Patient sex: F
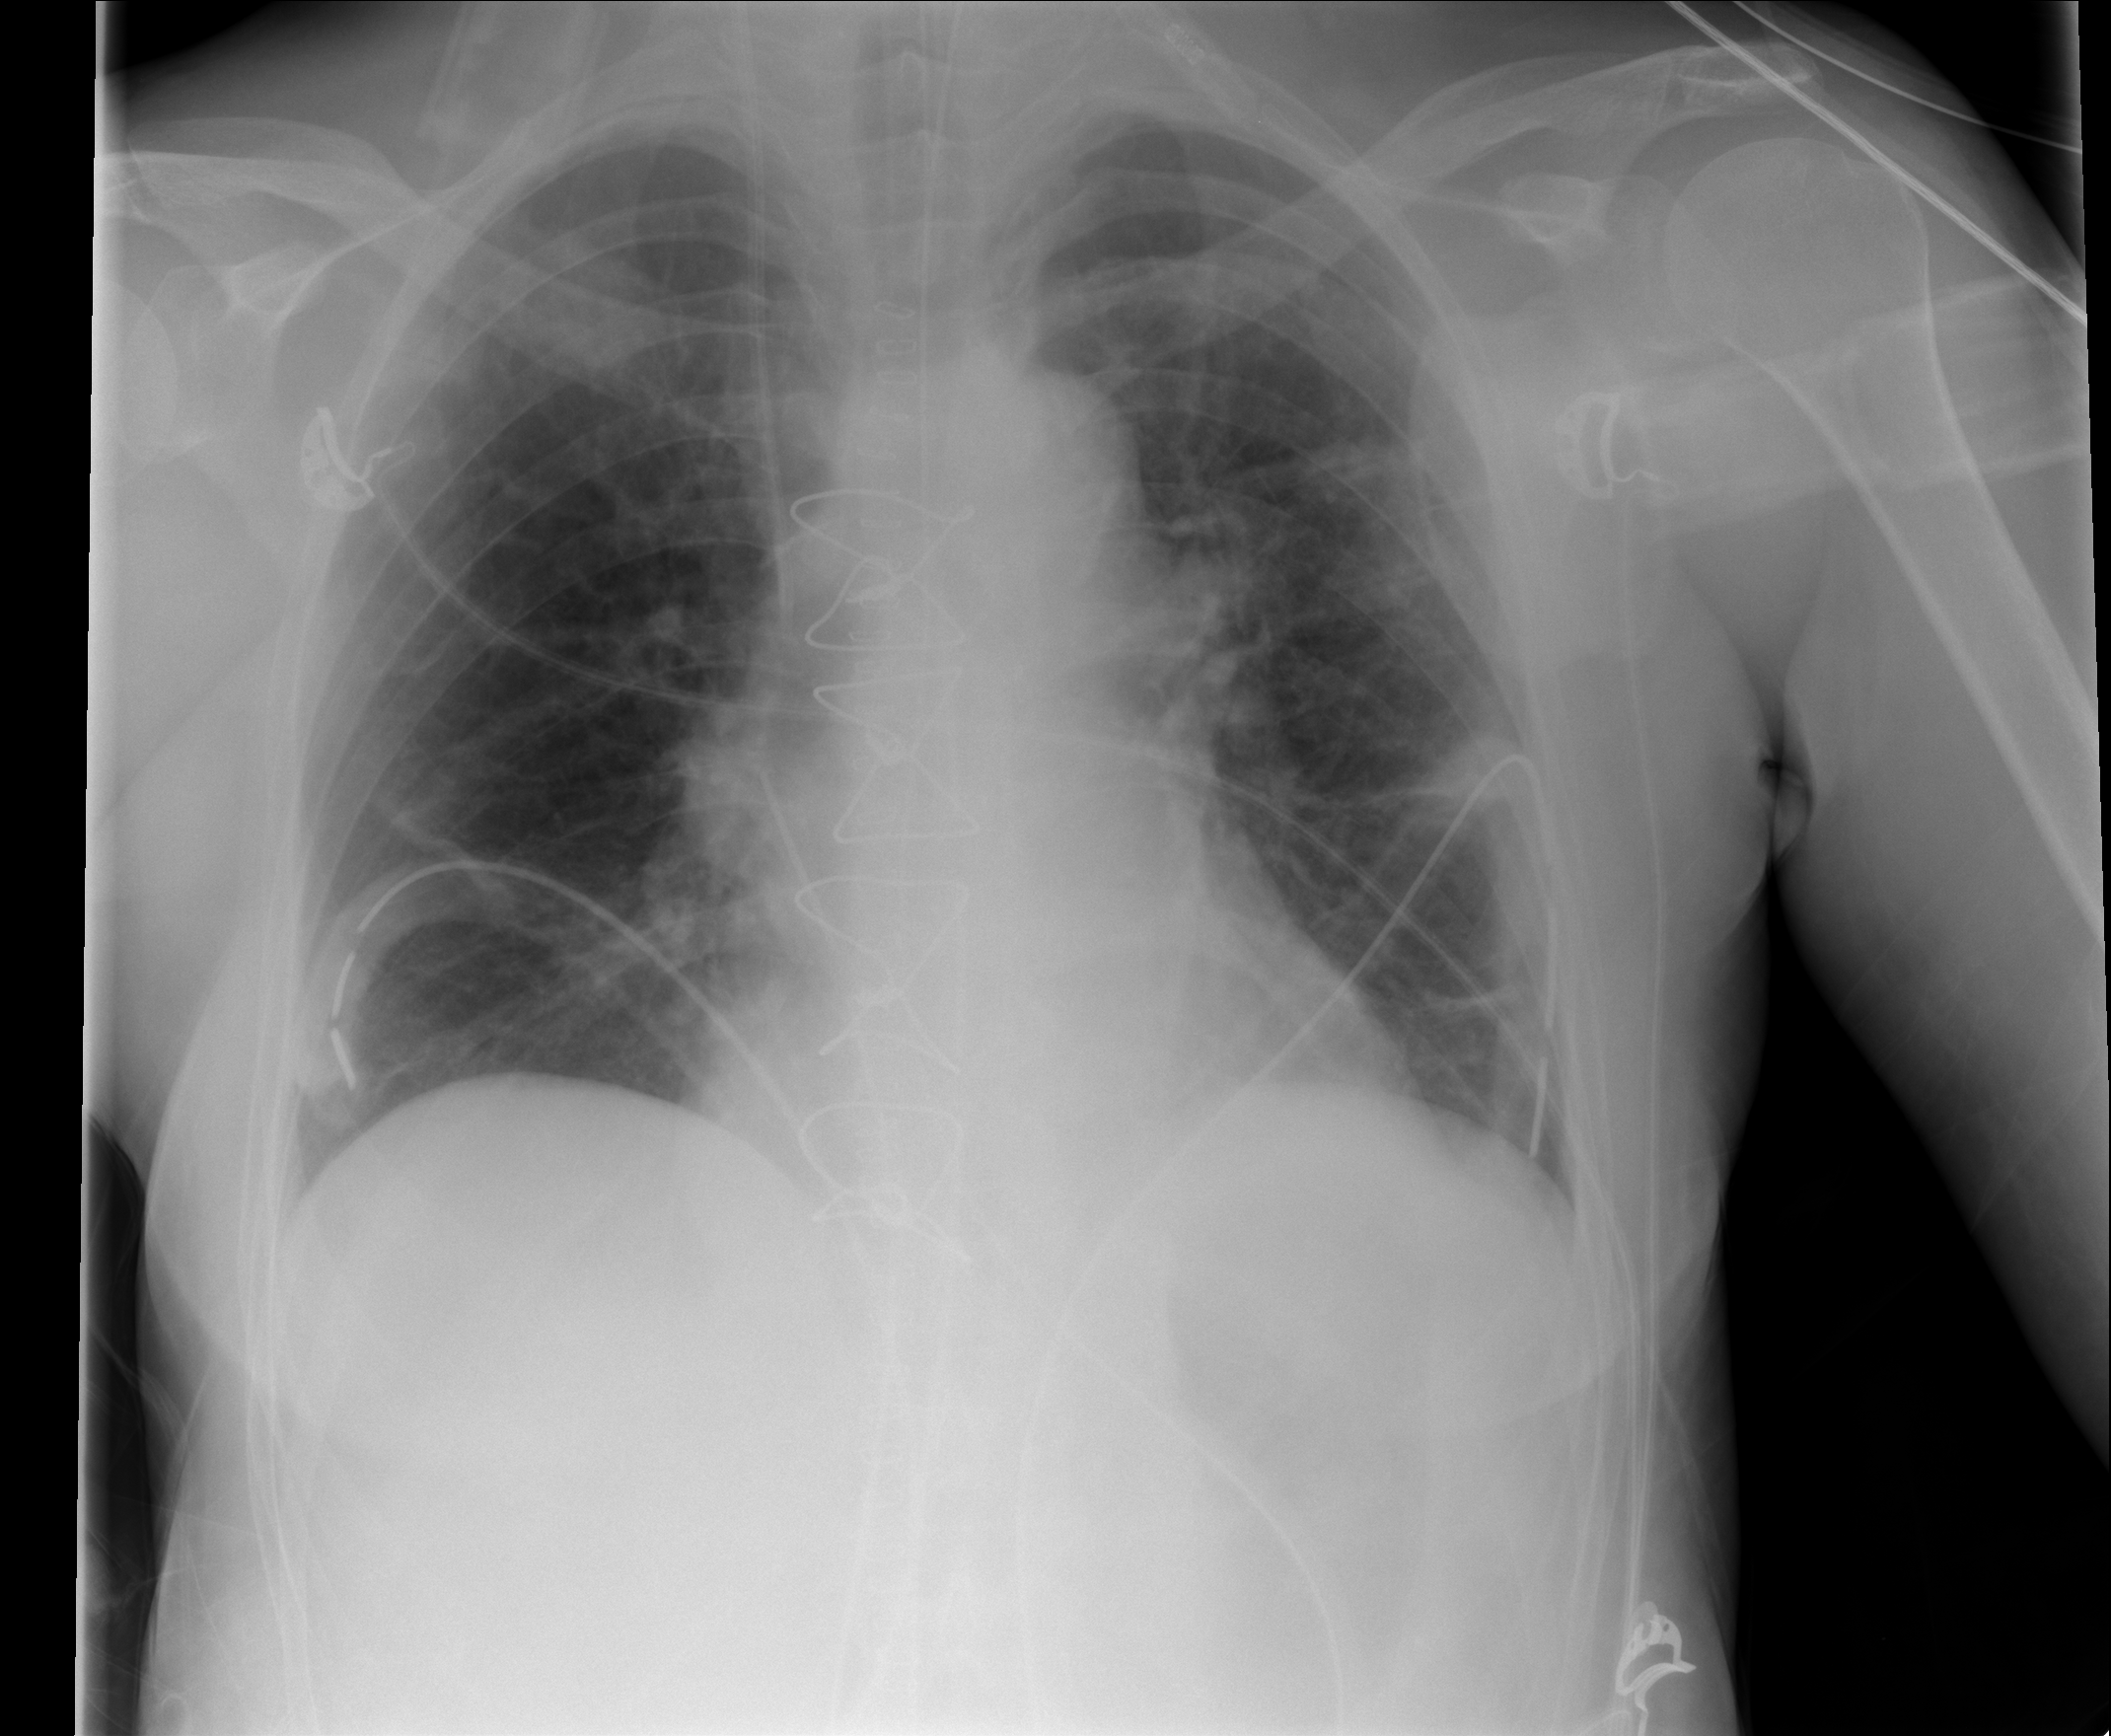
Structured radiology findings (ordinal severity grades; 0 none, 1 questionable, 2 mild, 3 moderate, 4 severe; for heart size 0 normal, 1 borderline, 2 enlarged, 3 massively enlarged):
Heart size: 0
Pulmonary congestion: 0
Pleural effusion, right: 0
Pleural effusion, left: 0
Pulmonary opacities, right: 0
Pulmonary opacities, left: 0
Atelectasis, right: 2
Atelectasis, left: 2